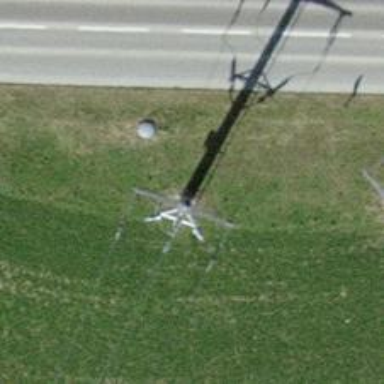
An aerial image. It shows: Three power lines with cables.